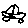
Label: car